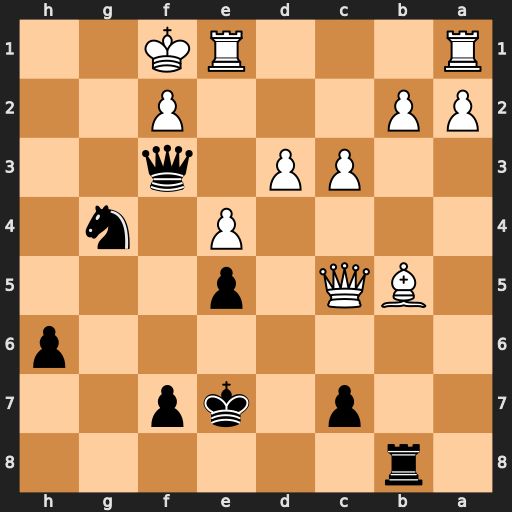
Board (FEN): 1r6/2p1kp2/7p/1BQ1p3/4P1n1/2PP1q2/PP3P2/R3RK2
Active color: b
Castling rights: -
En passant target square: -
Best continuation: Kf6 Red1 Rxb5